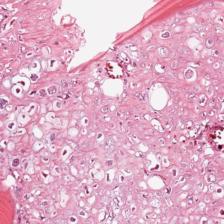
Label: Viable